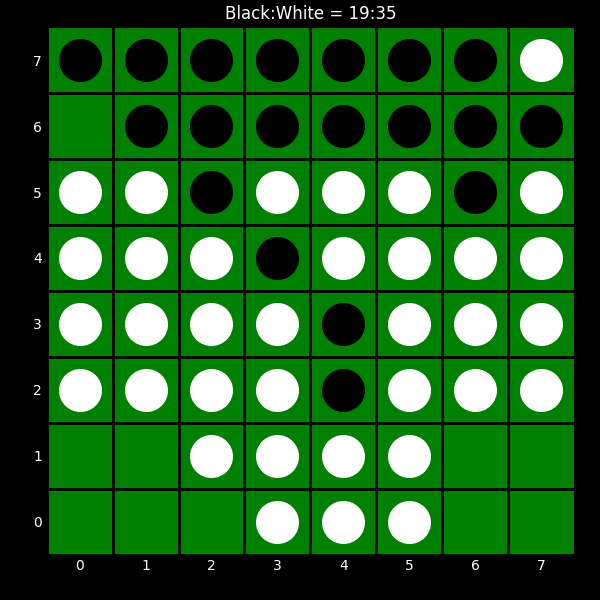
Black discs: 19
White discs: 35